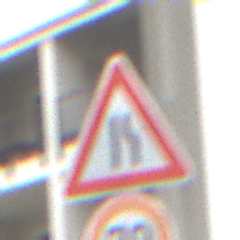
Verkehrszeichen: EinseitigVerengteFahrbahnRechts
Zusatzzeichen unten: Geschwindigkeit70
Umgebung: Outdoor, Urban
Tageszeit: Midday
Wetter: Overcast
Licht: Natural
Jahreszeit: NotSpecified
Kontrast: LowContrast